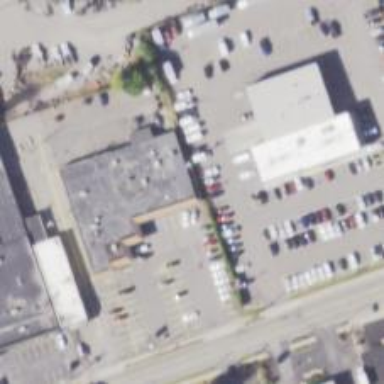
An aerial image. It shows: Car rental facility.